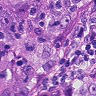
Metastatic tissue present: yes